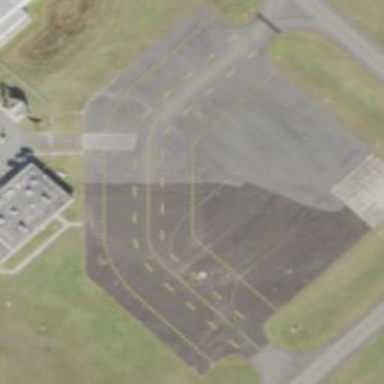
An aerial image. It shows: View of taxiway at the airport.